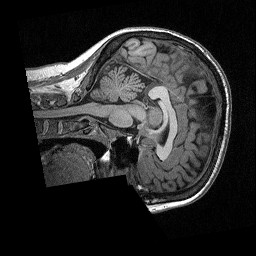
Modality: T1w
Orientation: sagittal
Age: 32
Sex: female
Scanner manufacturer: siemens
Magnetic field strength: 3 T
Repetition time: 2.3 s
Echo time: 0.00298 s